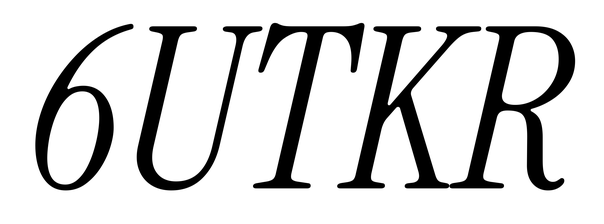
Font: InstrumentSerif-Italic